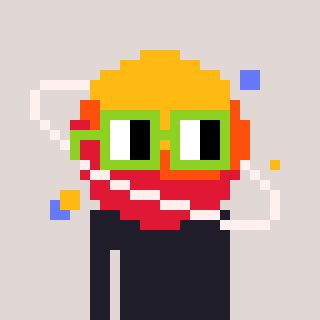
a pixel art character with square light green glasses, a saturn-shaped head and a teal-colored body on a warm background